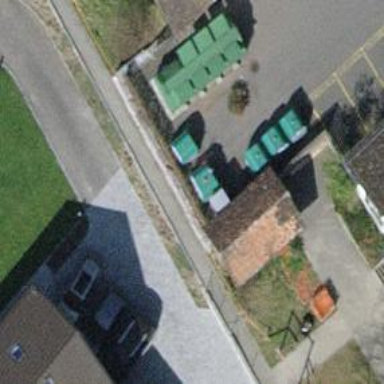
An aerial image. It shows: Recycling container in the area designated for recycling.